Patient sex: M
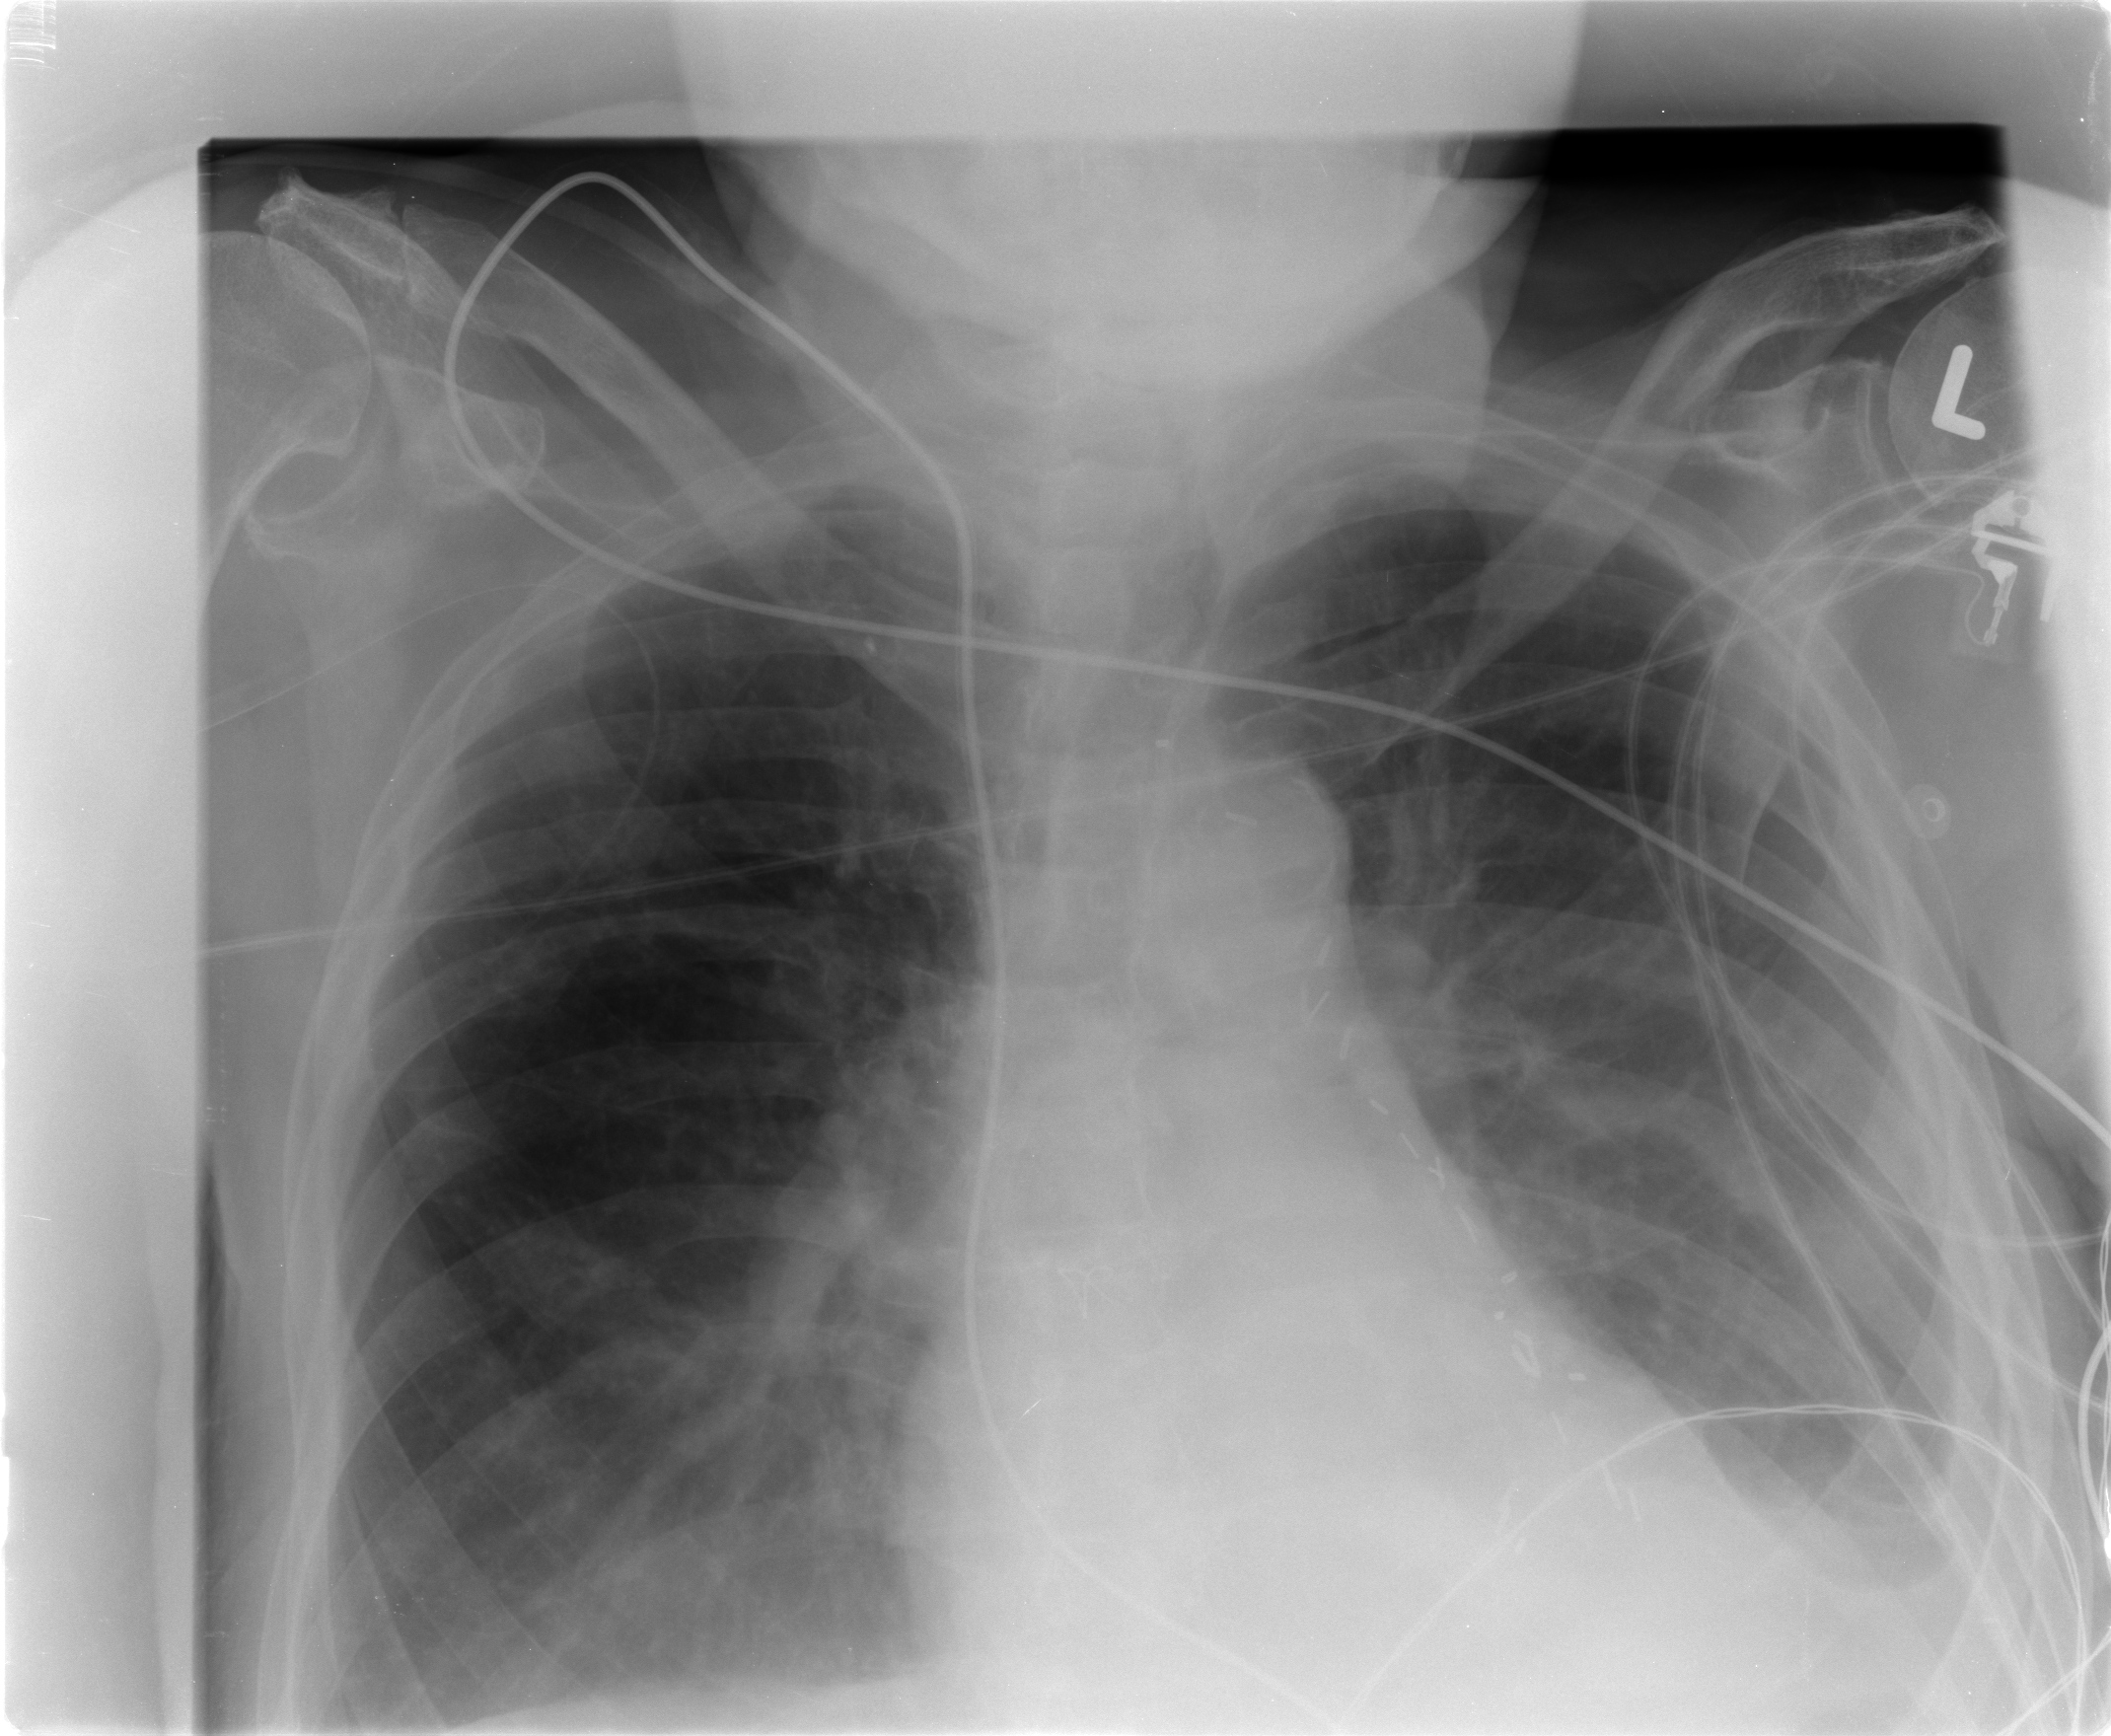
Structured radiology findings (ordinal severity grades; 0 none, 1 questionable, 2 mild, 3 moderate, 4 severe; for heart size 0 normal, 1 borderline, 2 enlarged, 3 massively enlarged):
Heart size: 0
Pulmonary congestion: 0
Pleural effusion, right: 0
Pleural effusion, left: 2
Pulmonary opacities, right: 0
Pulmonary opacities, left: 0
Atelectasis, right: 2
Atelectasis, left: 2